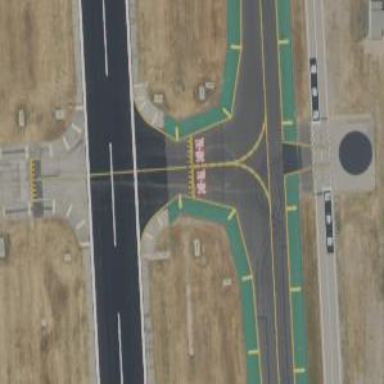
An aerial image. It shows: Image of taxiway at airport.